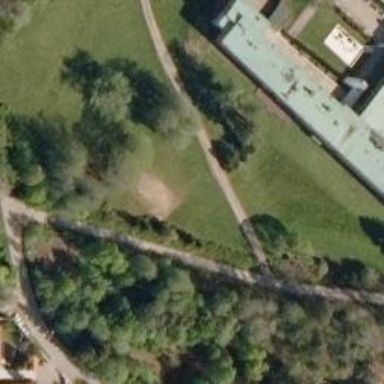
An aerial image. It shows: Disc golf basket.